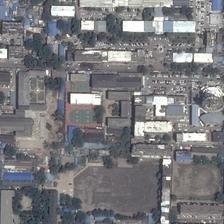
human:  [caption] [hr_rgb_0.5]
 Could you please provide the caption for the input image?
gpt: a playground and two piece of bare grounds are semisurrounded by many buildings and some green trees .

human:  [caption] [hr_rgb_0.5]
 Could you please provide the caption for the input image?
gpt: several field in different uses are divided by rows of houses .

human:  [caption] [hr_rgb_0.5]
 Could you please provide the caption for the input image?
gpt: two piece of bare ground and parking lot next to a playground are surrounded by many buildings and some green trees .

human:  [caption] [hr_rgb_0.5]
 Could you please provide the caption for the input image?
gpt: a small court locate in the center of many houses .

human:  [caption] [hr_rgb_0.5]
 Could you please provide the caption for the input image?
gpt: a playground is surrounded by many trees and houses .